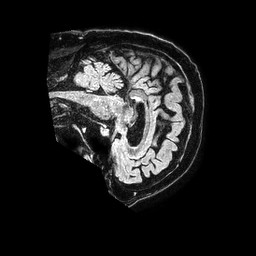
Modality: FLAIR
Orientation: sagittal
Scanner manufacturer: philips
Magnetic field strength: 1.5 T
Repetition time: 4.8 s
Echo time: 0.3 s